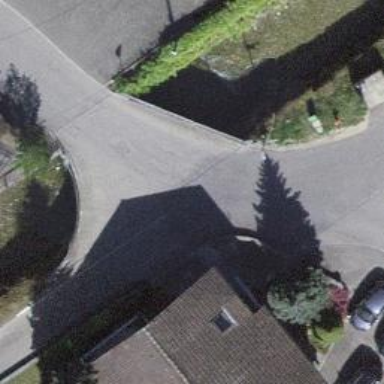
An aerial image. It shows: Residential road with bridge.